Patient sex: M
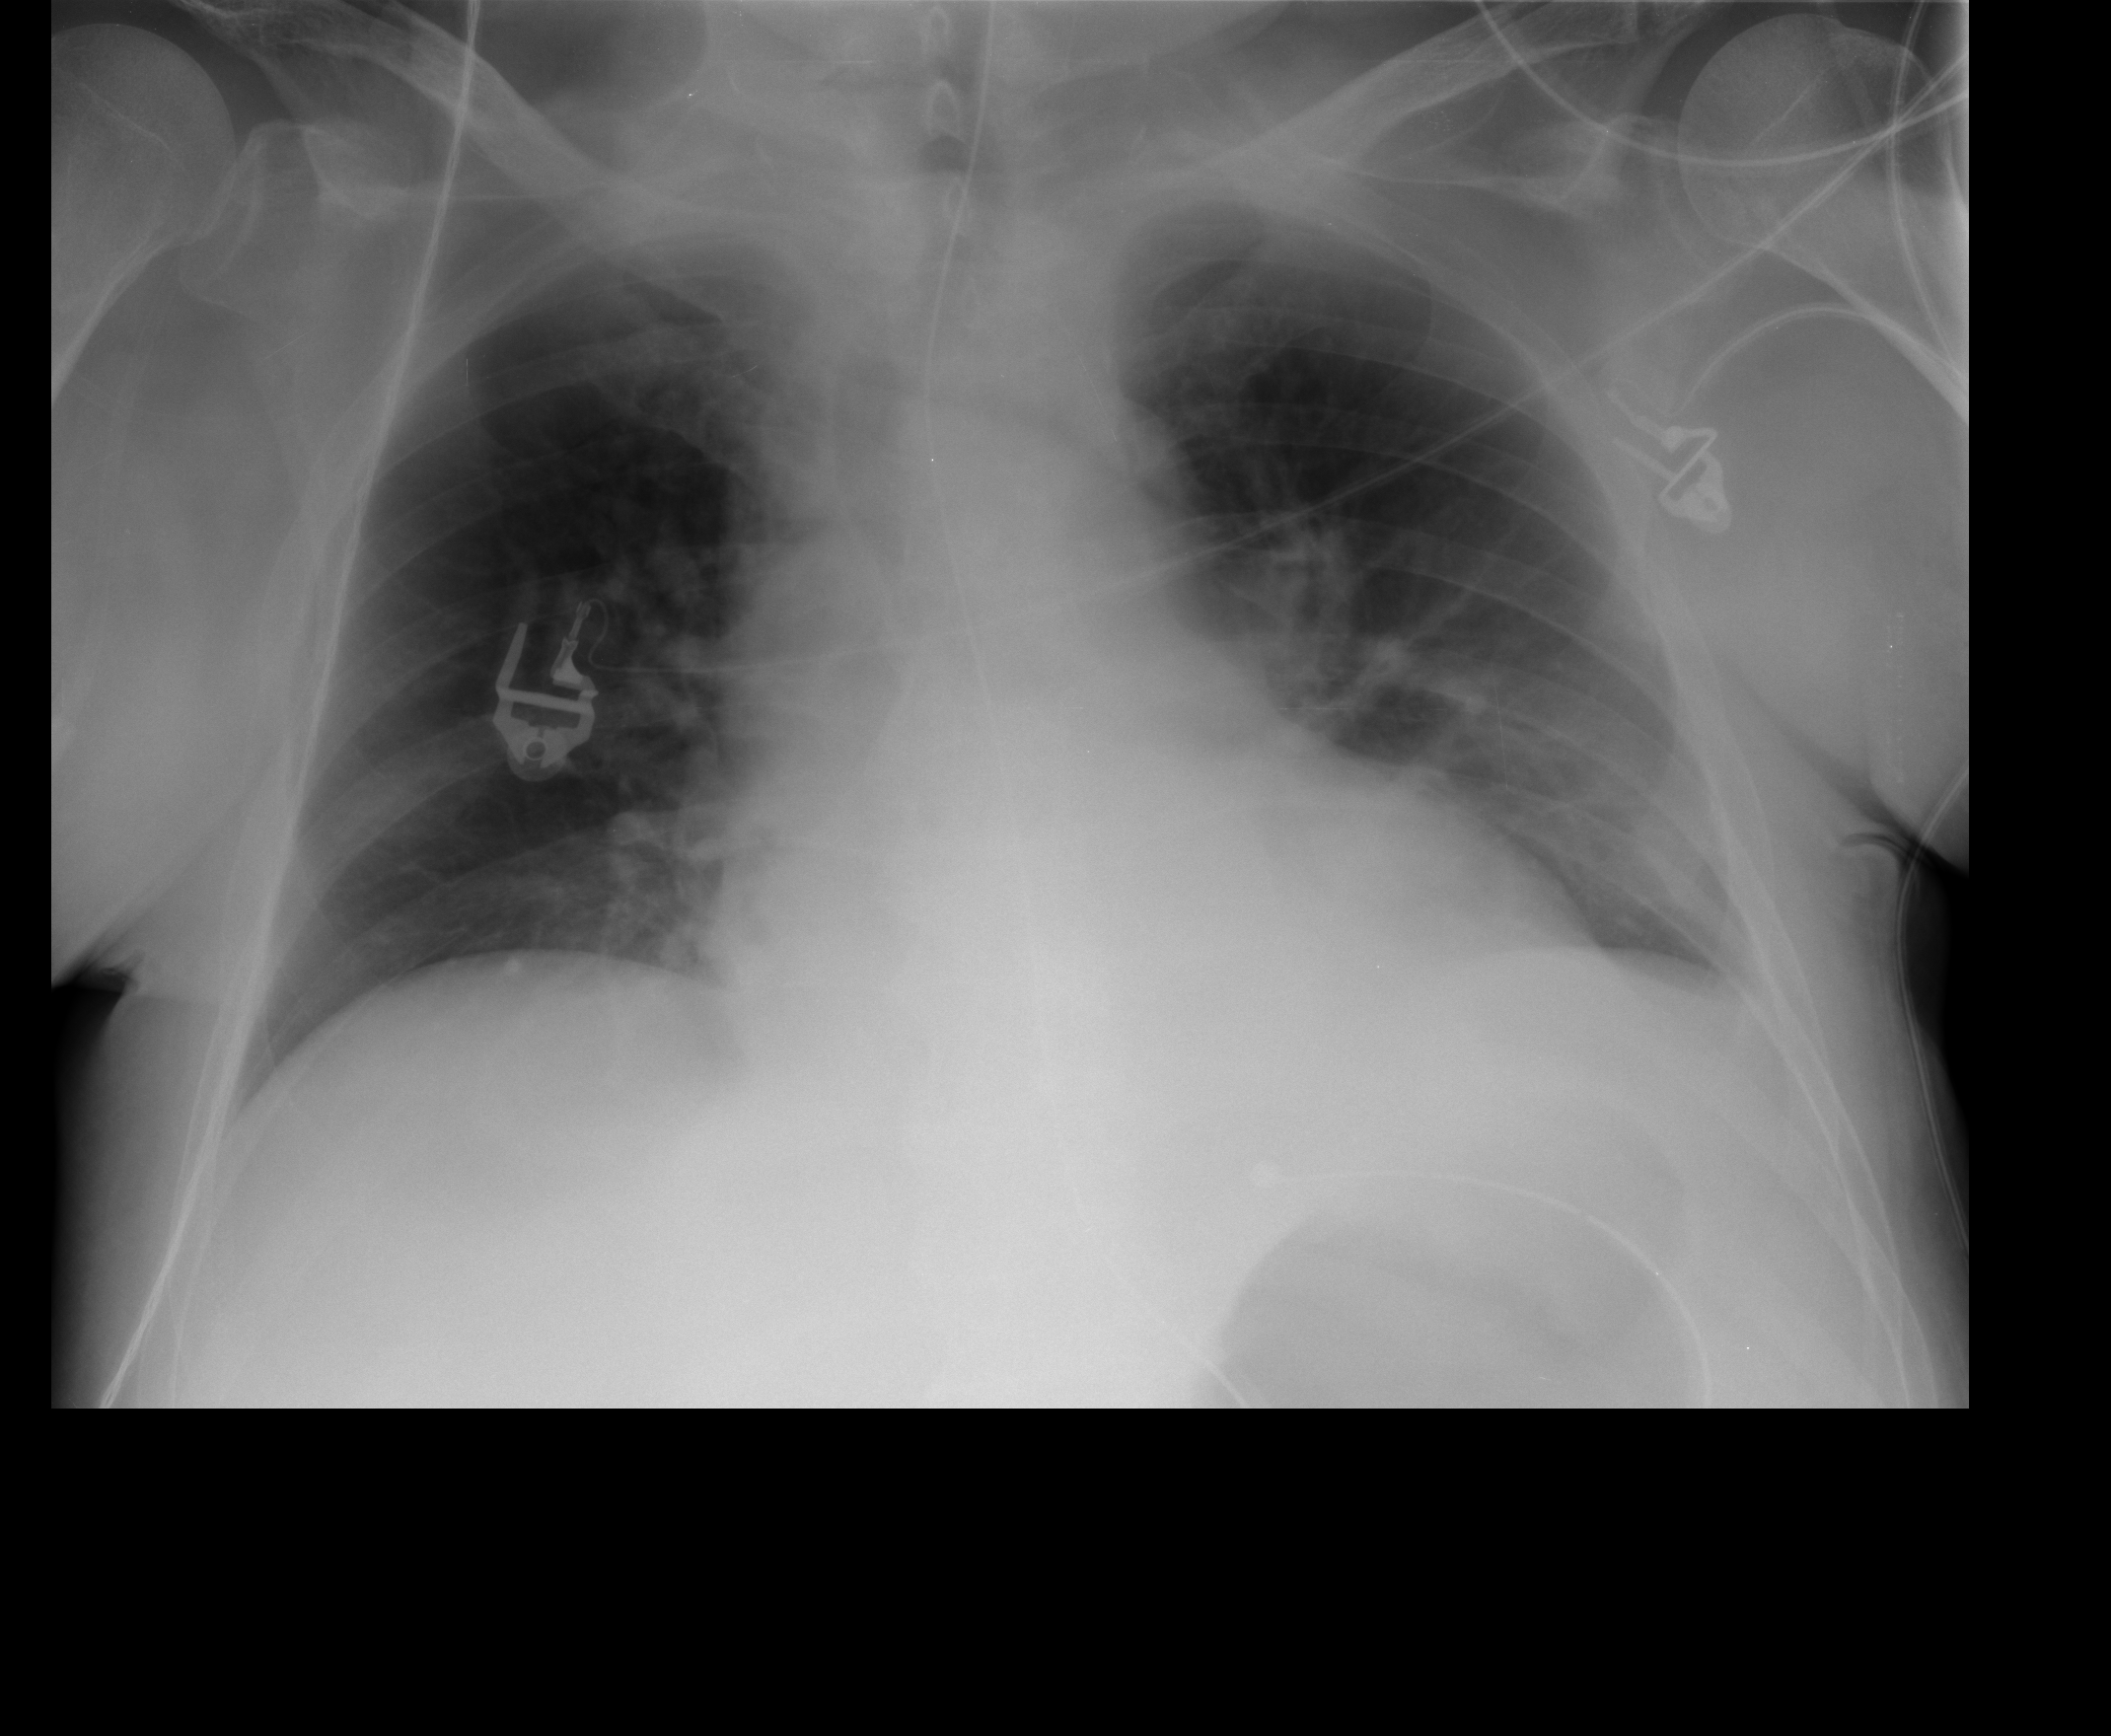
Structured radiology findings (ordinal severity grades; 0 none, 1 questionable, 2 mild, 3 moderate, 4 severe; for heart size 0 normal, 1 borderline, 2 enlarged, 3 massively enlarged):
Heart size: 0
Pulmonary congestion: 0
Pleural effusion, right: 0
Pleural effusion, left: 0
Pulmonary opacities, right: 0
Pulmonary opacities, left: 0
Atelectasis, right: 2
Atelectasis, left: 2